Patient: sex F, age 52
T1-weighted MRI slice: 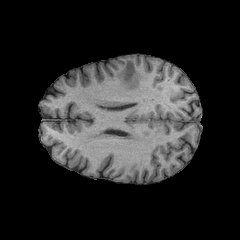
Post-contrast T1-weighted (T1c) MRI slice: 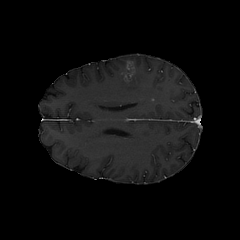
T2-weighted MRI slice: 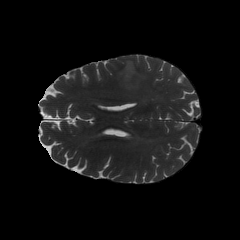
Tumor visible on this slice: yes
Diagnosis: Glioblastoma, IDH-wildtype
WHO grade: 4